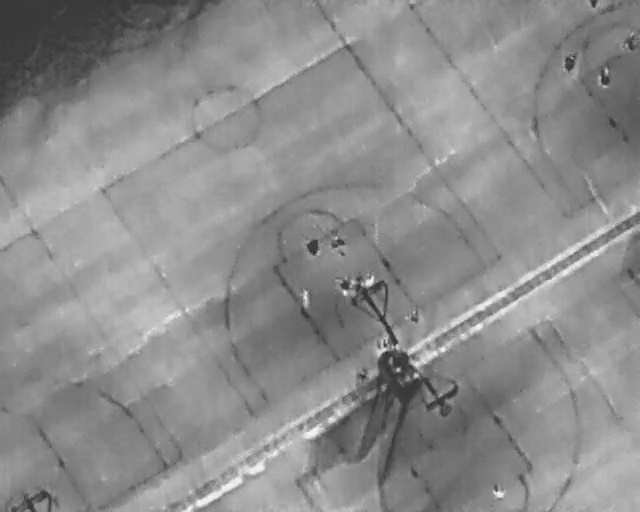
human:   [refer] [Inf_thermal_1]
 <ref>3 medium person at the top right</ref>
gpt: <box>[[87, 10, 90, 13, 8], [92, 13, 96, 15, 5], [96, 6, 100, 9, 8]]</box>

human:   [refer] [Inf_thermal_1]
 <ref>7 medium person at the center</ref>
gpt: <box>[[51, 45, 54, 48, 2], [47, 46, 50, 49, 2], [45, 57, 49, 59, 2], [52, 54, 55, 57, 2], [56, 53, 58, 55, 2], [63, 60, 65, 62, 2], [58, 65, 61, 68, 2]]</box>

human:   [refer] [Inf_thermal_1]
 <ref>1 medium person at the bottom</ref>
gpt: <box>[[55, 71, 58, 74, 2]]</box>